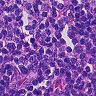
Metastatic tissue present: no